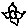
Label: flower